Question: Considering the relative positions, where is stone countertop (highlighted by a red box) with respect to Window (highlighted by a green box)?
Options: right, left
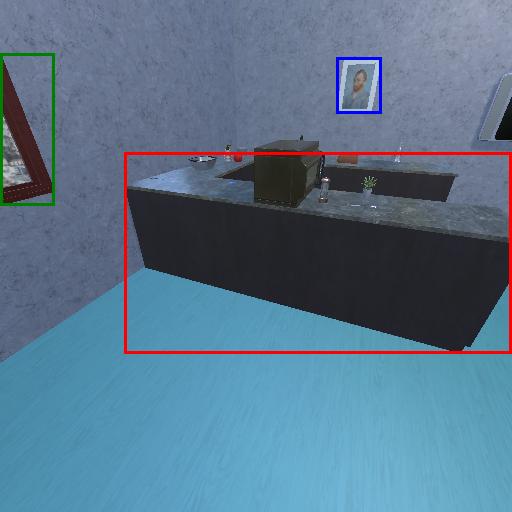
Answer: right